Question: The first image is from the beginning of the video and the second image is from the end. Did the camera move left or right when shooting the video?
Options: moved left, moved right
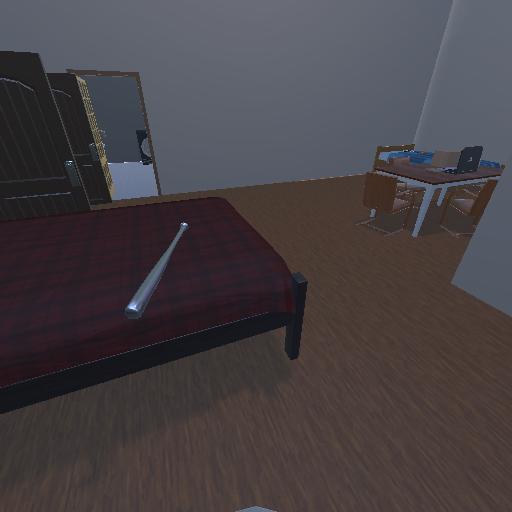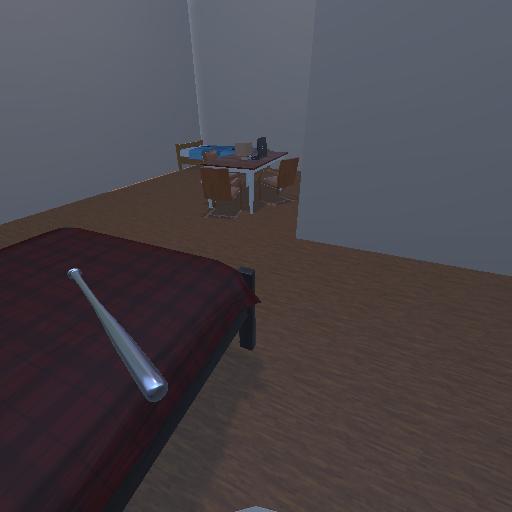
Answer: moved left